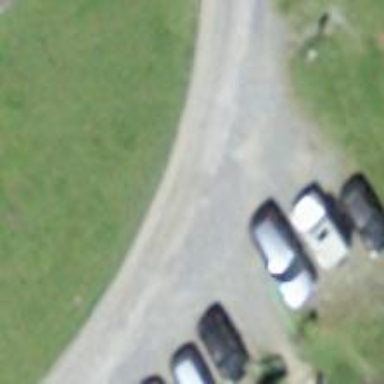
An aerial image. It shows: Path.